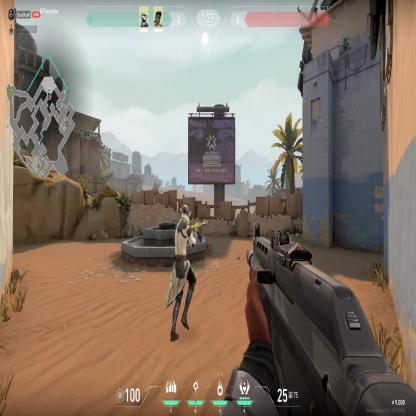
Label: teammate